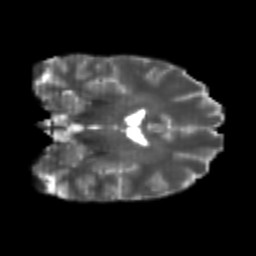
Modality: T2w
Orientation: coronal
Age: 26
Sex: male
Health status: healthy
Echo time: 0.074 s